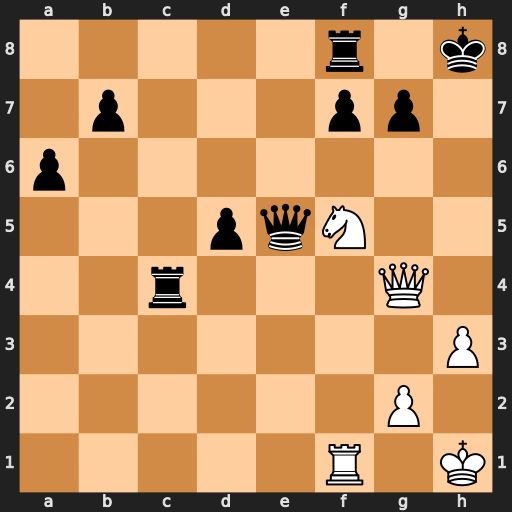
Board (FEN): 5r1k/1p3pp1/p7/3pqN2/2r3Q1/7P/6P1/5R1K
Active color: w
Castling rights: -
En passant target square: -
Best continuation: Qh5+ Kg8 Nh6+ gxh6 Qxe5